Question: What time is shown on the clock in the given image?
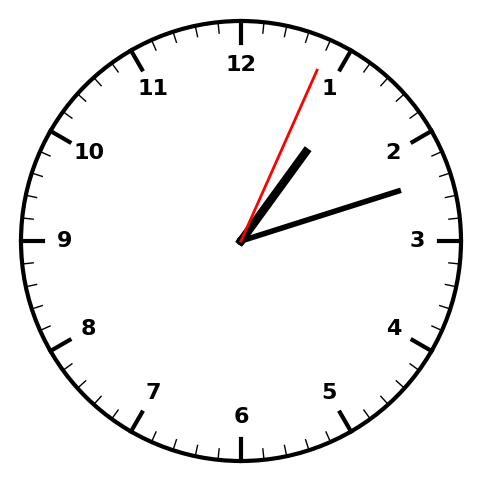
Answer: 01:12:04